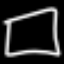
Label: square